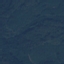
Land use / land cover class: Forest